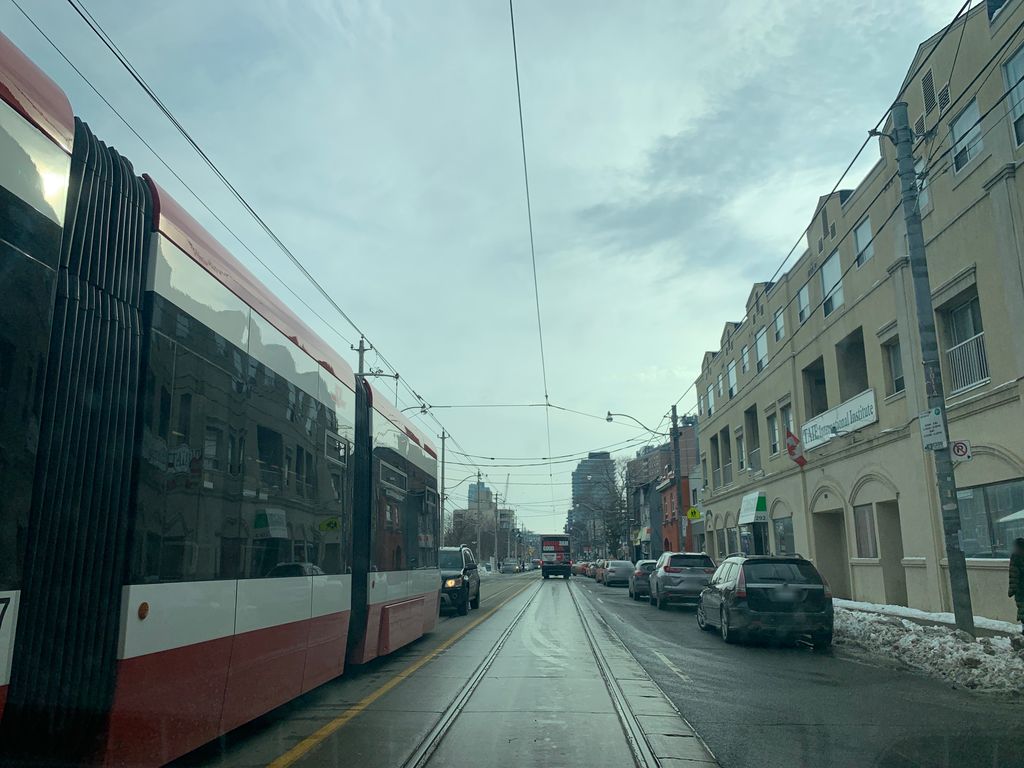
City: toronto